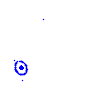
Particle: electron